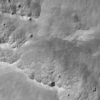
Label: not_dusty